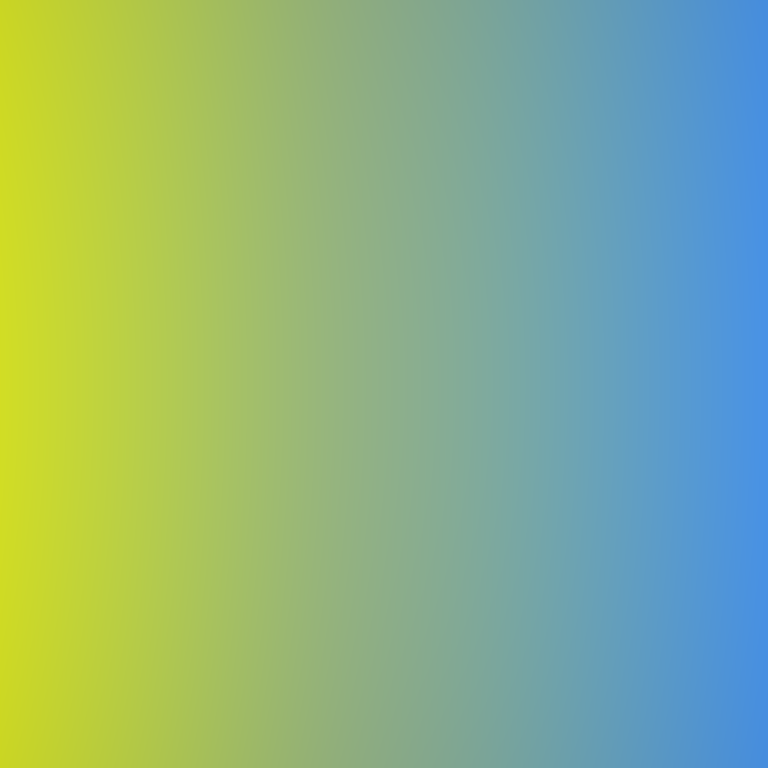
Abstract light effect, smooth gradient from yellow to blue, calm atmosphere, soft blend, no room, no furniture, no objects.